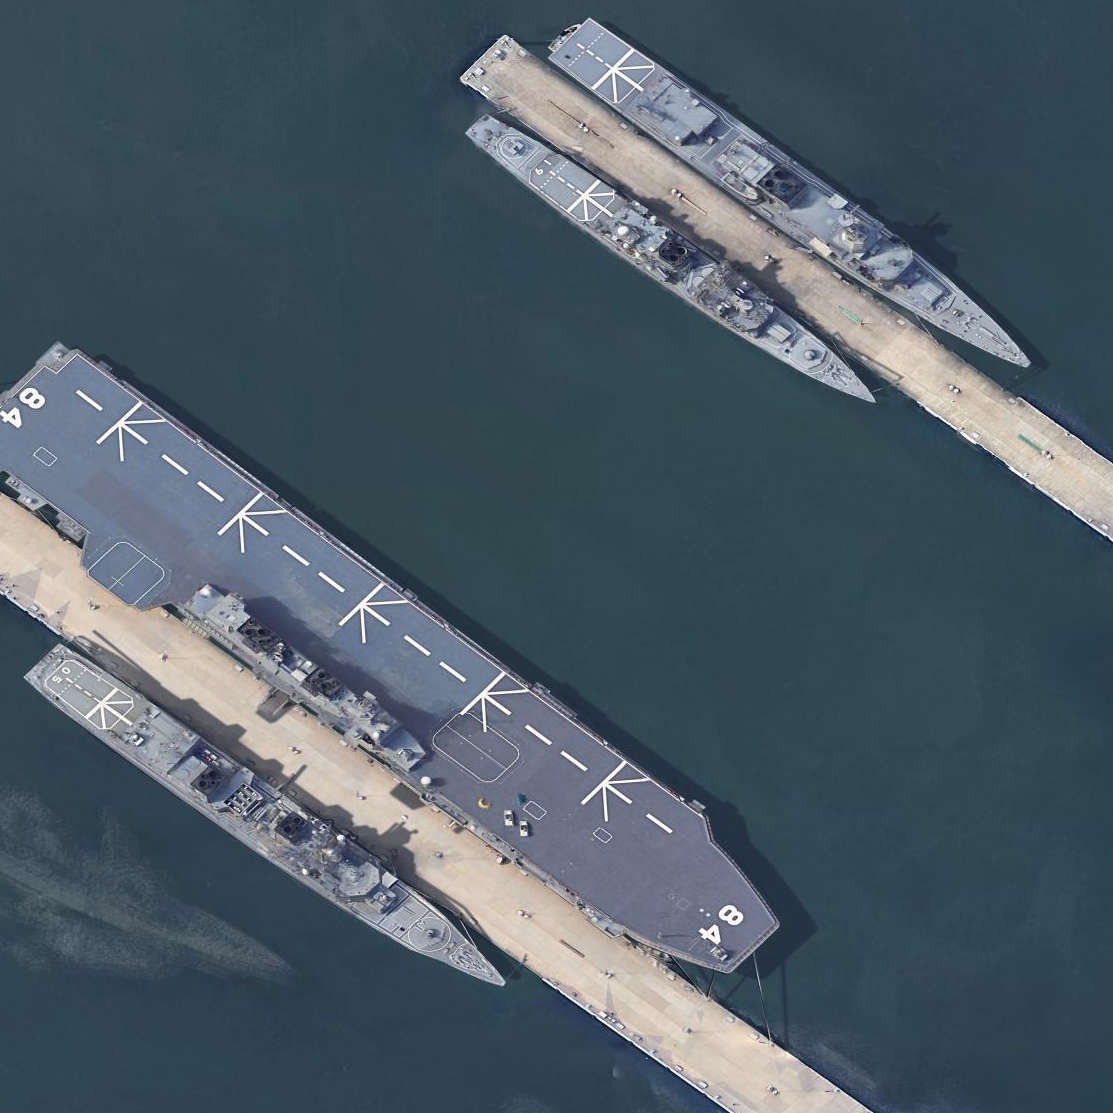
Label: assault